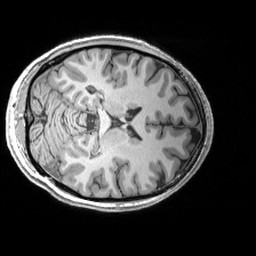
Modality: T1w
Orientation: axial
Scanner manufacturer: siemens
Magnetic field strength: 3 T
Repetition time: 2.53 s
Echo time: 0.00299 s